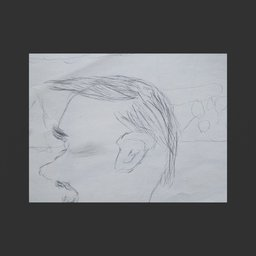
Label: decoration